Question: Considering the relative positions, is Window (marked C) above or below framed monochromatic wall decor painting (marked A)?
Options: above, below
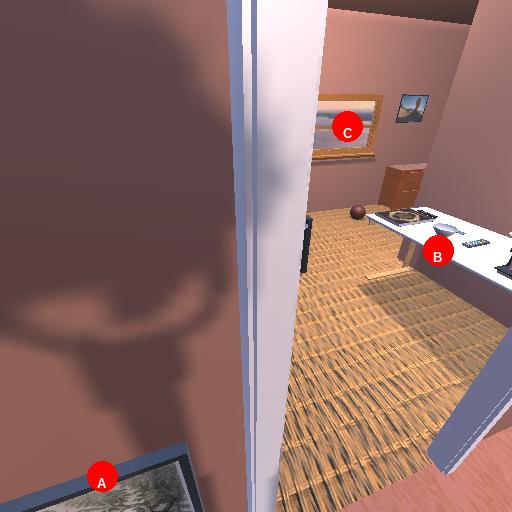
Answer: above